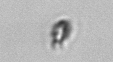
Label: Cryptophyta